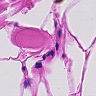
Metastatic tissue present: no